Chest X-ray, PA view. Patient: 52 years old, sex M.
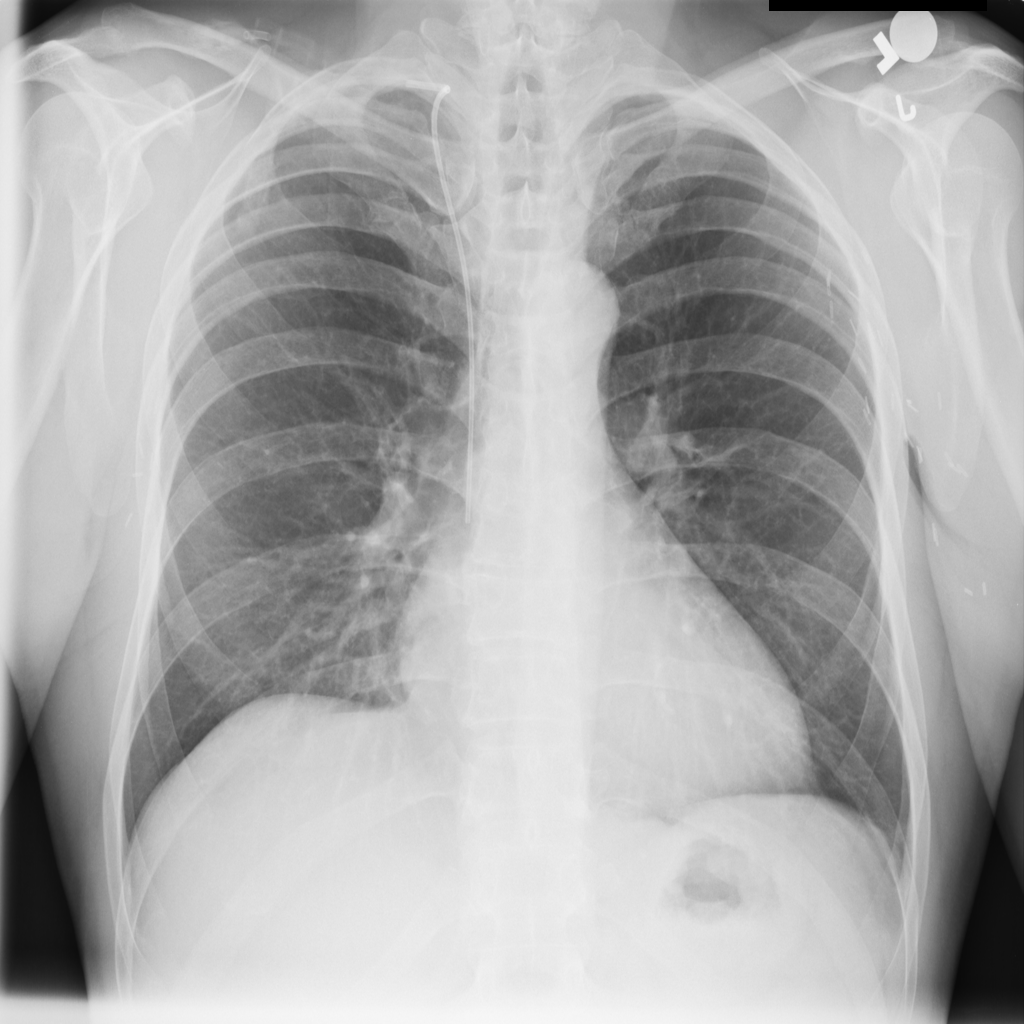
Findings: No Finding